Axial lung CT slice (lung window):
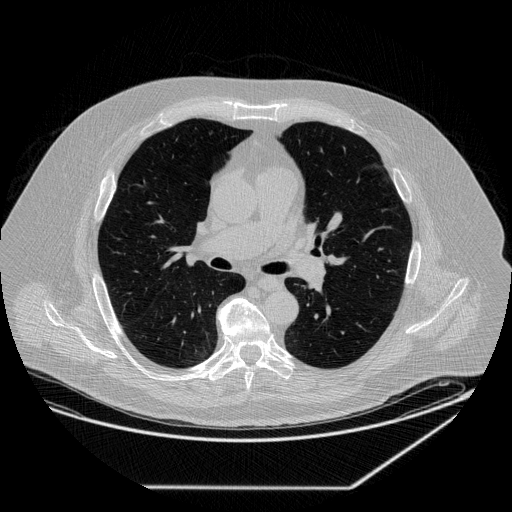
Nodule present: no